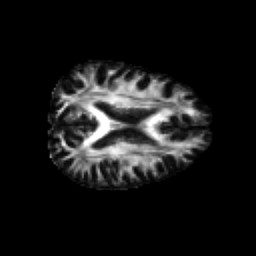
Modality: FA
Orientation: axial
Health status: healthy
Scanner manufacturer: philips
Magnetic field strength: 3 T
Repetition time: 6.964 s
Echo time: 0.092 s